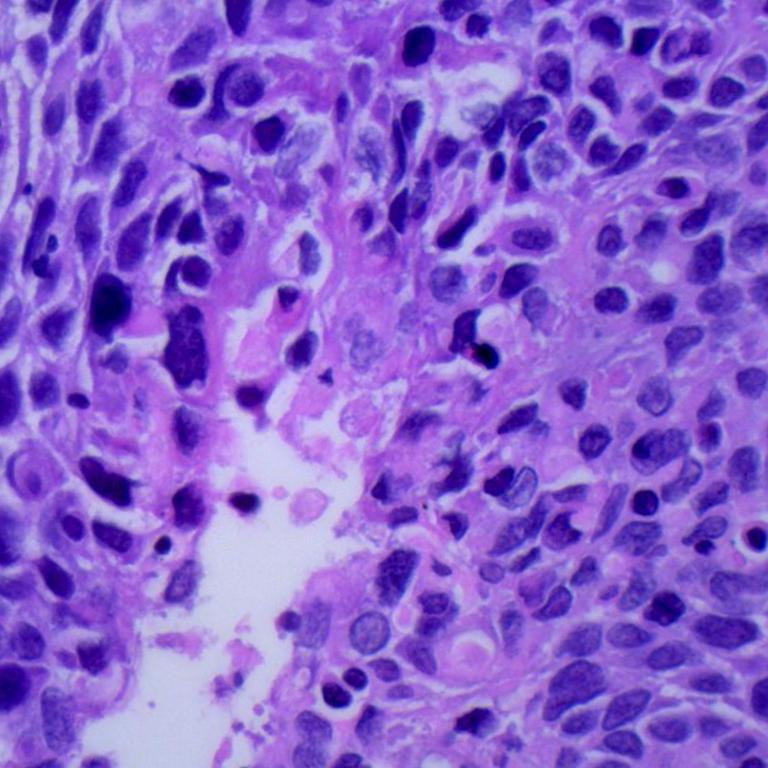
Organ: lung
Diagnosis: squamous carcinomas